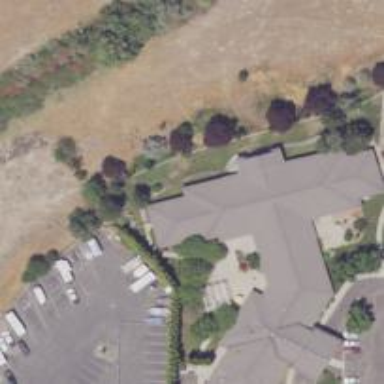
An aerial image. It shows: Nursing home building.